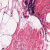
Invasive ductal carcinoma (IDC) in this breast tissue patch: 0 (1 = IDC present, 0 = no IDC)